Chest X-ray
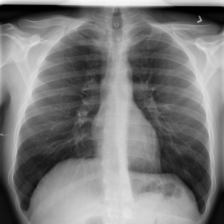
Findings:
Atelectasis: negative
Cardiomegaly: negative
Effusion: negative
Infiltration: positive
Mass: negative
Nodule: negative
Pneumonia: negative
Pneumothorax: negative
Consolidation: negative
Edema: negative
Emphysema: negative
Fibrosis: negative
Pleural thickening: negative
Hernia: negative